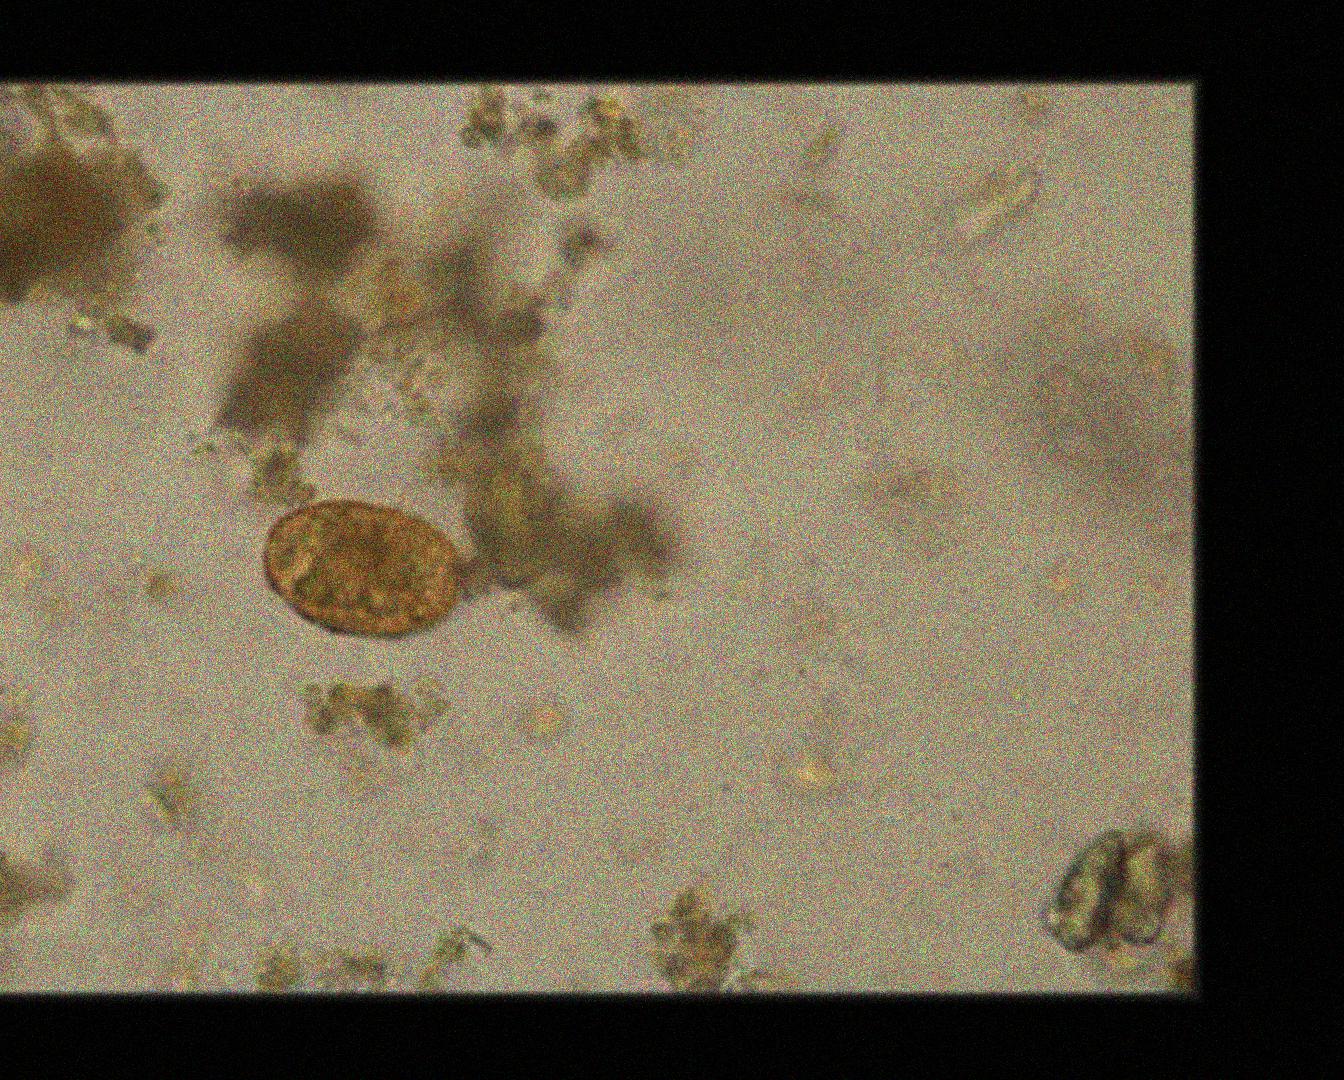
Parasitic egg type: Ascaris lumbricoides